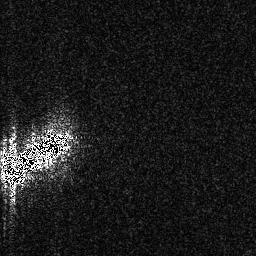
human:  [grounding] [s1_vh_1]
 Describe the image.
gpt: In the satellite image, there is  <ref>1 large ship </ref> <box>[[0, 48, 28, 73, 0]]</box> located at left.